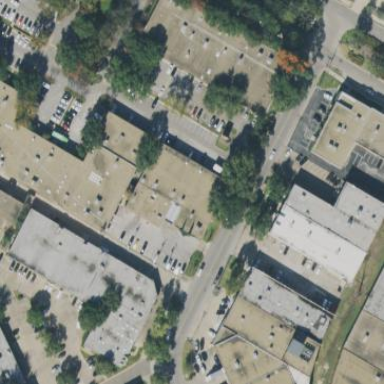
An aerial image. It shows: Commercial building.